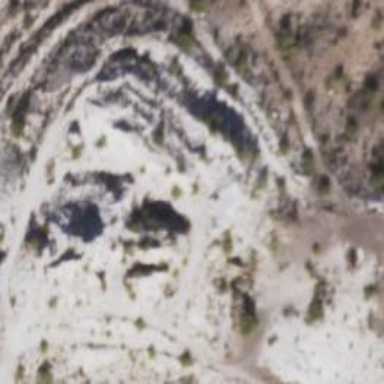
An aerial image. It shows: Quarry area.